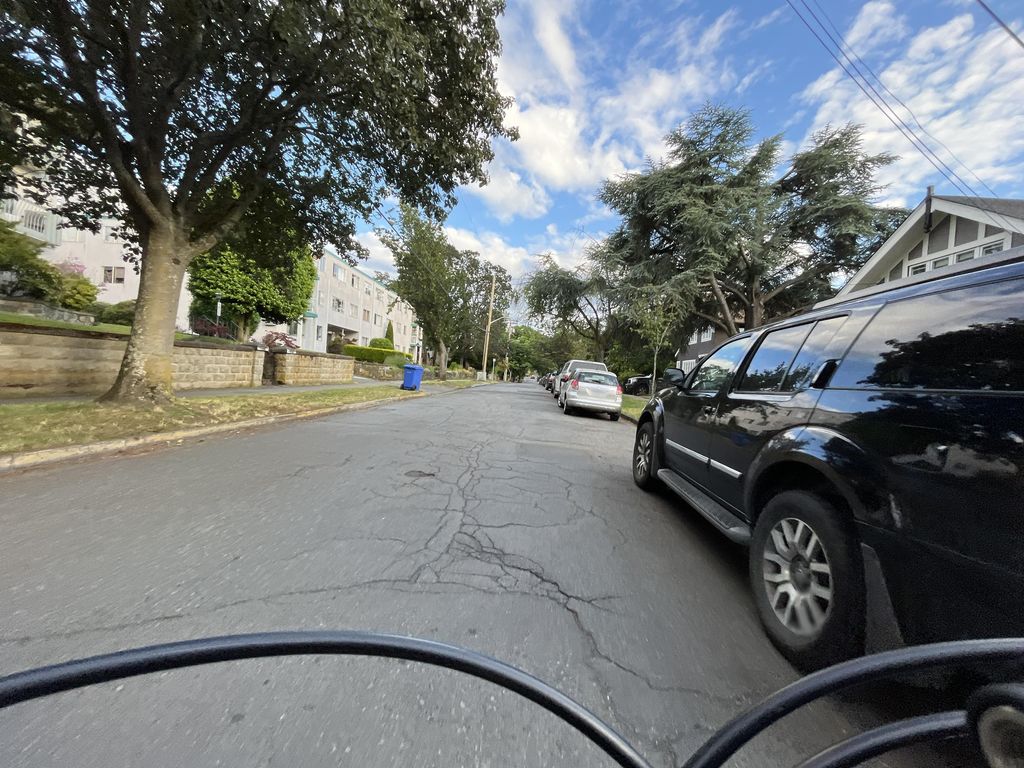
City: victoria